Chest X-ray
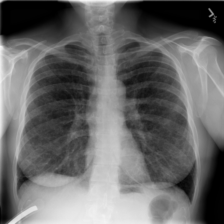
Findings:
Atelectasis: negative
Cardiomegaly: negative
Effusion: negative
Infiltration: negative
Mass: negative
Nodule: negative
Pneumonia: negative
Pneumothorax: negative
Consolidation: negative
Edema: negative
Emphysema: negative
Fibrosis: negative
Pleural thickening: negative
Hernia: negative